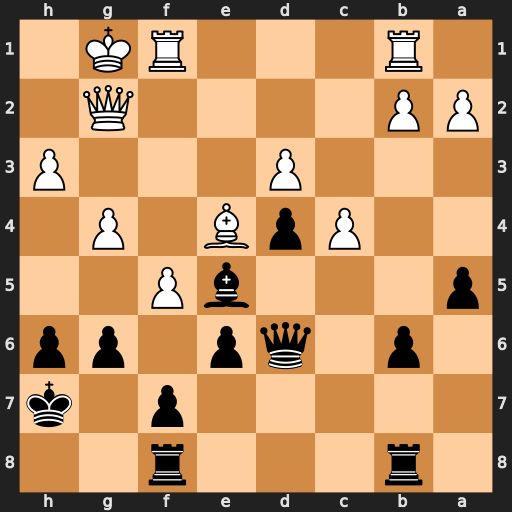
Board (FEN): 1r3r2/5p1k/1p1qp1pp/p3bP2/2PpB1P1/3P3P/PP4Q1/1R3RK1
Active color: b
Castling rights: -
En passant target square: -
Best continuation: gxf5 gxf5 Rg8 fxe6+ Kh8